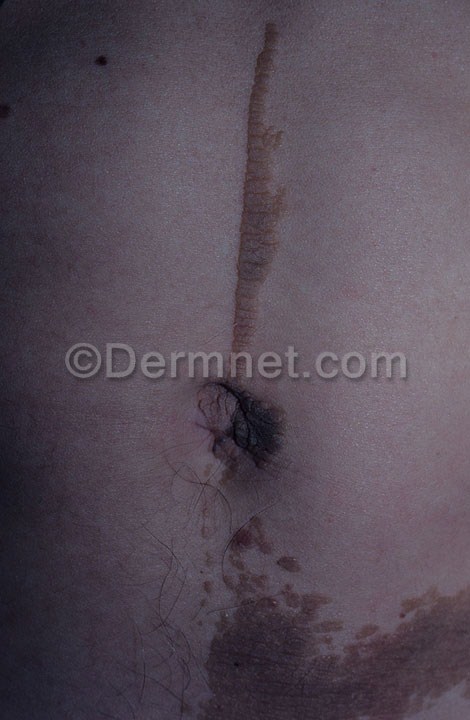
Disease: Seborrheic Keratoses and other Benign Tumors